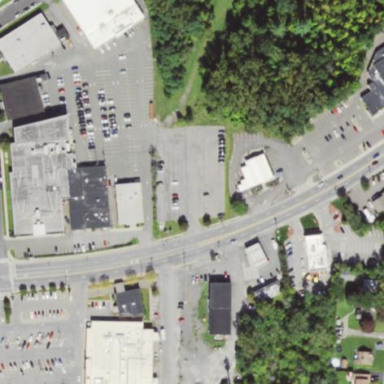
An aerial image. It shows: Retail area.